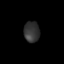
Tissue: skin
Cell type: Epithelial cells
Senescence score: 0.9687
Nuclear area (px): 318
Mean DAPI intensity: 51.862